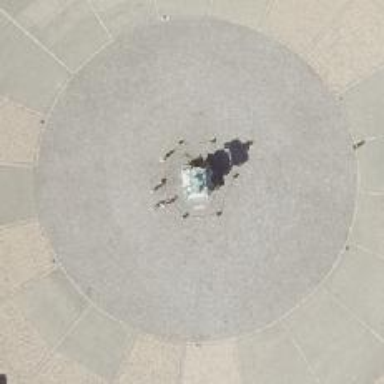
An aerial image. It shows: Historic memorial featuring statue.